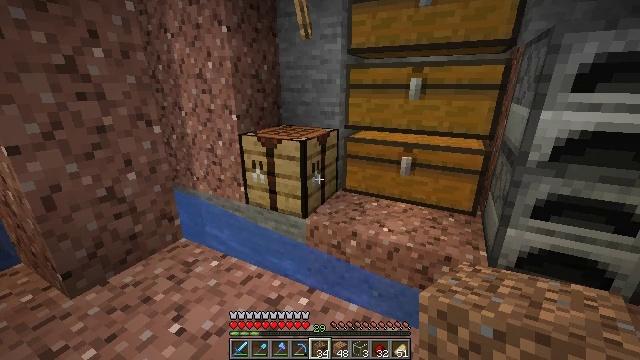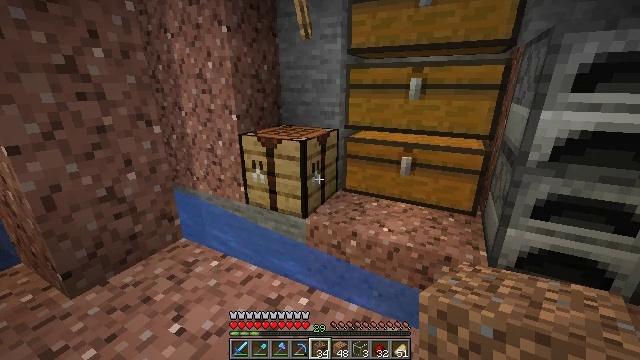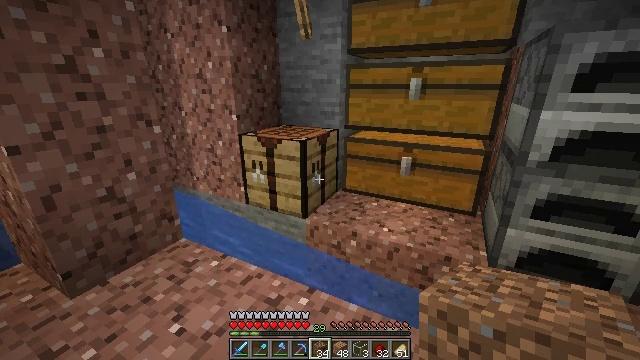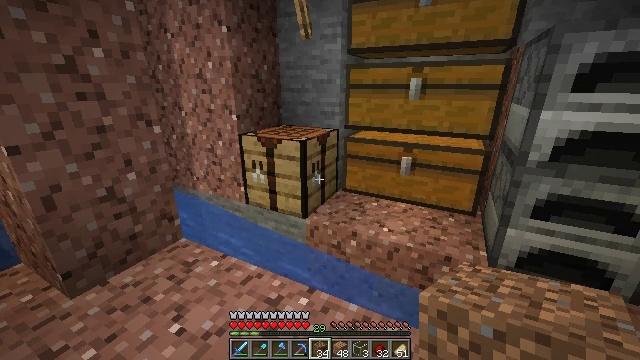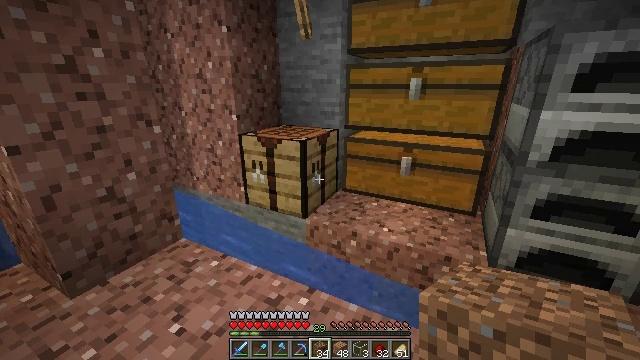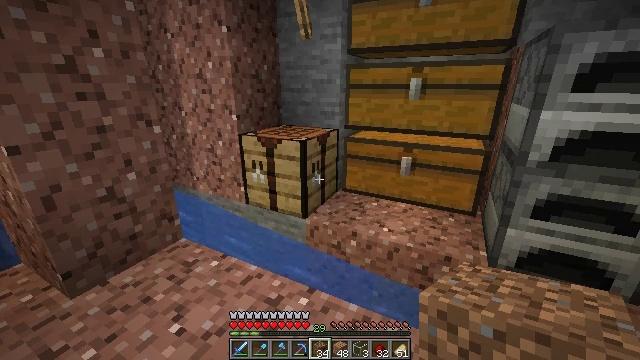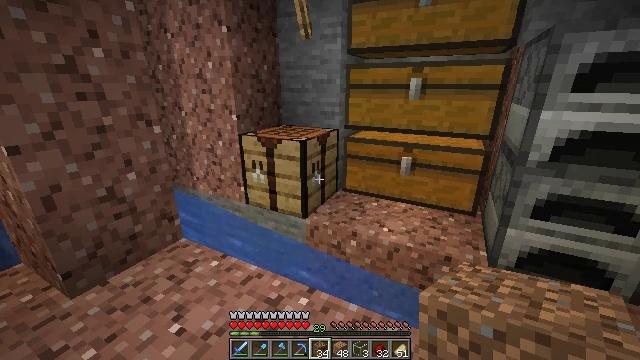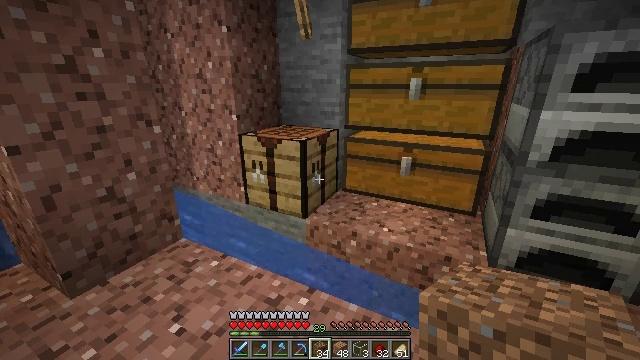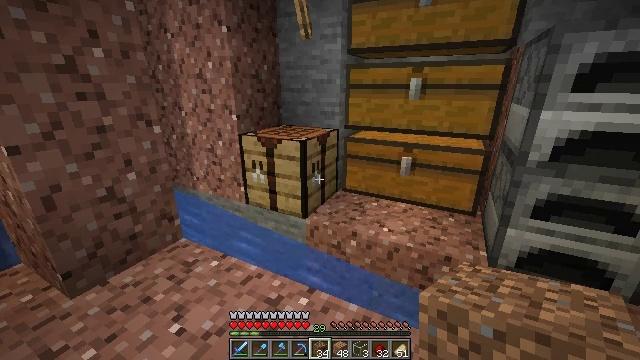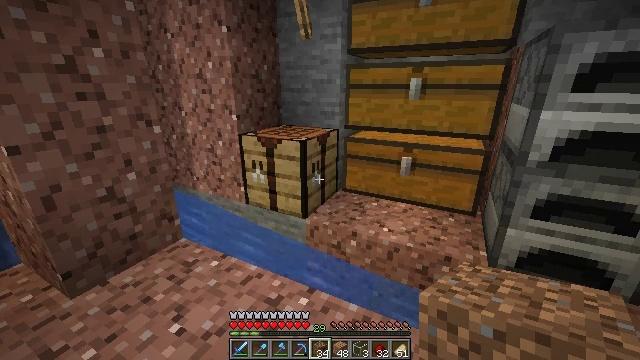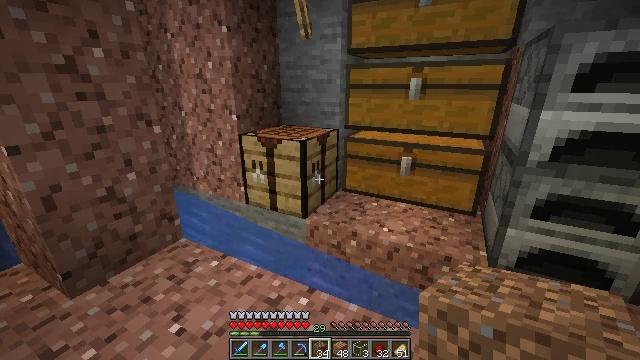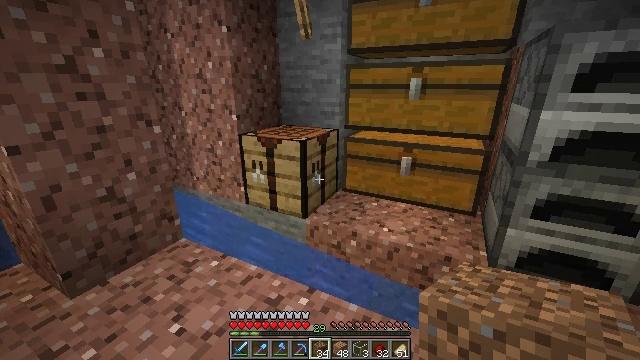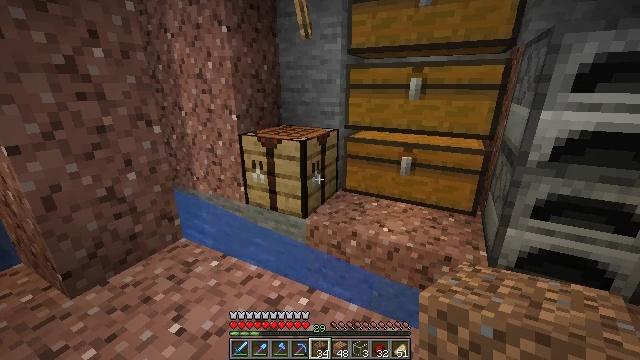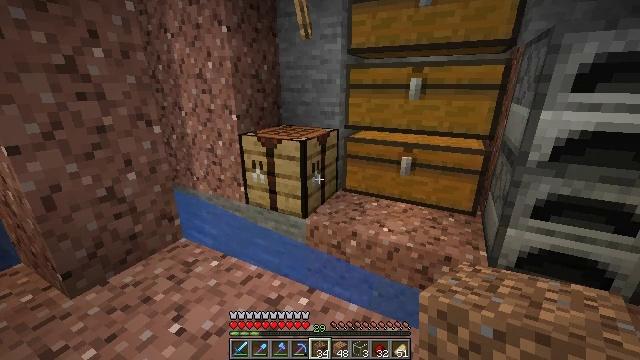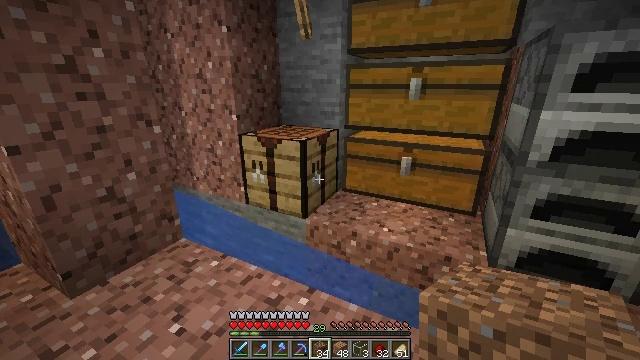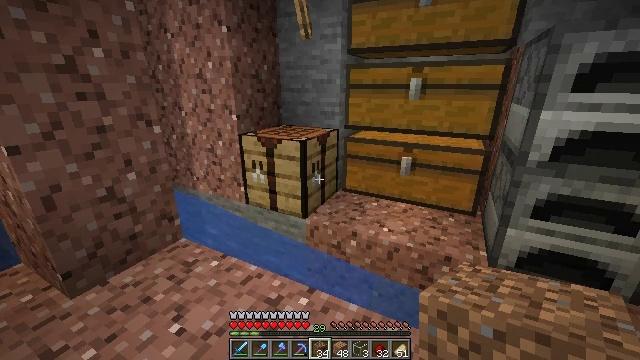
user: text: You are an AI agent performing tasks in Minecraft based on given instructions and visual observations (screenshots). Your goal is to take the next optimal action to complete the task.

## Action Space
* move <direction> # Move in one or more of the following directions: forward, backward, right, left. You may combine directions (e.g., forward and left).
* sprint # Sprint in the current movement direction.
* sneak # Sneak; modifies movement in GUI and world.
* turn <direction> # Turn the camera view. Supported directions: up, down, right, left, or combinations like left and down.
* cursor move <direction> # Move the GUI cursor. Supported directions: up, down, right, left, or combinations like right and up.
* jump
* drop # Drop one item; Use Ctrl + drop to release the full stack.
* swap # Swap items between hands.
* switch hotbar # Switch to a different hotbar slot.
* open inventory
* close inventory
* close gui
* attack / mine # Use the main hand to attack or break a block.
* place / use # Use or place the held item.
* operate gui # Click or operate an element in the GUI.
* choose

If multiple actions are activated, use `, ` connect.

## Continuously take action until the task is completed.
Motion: motion action
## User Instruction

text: Open the crafting table to craft a golden helmet.
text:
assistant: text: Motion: no_op
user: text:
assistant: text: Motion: no_op
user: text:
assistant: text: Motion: no_op
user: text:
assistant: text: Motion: no_op
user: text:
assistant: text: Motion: no_op
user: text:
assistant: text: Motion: no_op
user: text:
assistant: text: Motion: no_op
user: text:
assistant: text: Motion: no_op
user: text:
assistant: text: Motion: no_op
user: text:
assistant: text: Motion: no_op
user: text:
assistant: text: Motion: no_op
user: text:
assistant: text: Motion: no_op
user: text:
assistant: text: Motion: no_op
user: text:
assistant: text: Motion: no_op
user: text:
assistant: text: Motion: no_op
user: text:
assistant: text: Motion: no_op
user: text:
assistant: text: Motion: no_op
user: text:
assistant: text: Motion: no_op
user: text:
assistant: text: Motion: no_op
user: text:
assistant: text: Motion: no_op
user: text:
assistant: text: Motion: no_op
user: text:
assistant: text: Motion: no_op
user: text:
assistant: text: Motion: no_op
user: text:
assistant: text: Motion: no_op
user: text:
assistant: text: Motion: no_op
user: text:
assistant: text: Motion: no_op
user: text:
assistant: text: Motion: no_op
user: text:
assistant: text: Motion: no_op
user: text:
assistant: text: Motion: no_op
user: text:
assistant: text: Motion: no_op